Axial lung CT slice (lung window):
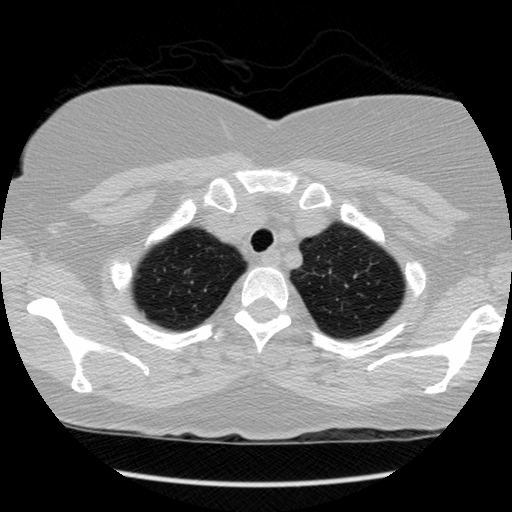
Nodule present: no